Question: I am adding images dynamically on VIEW and on same View i have 3 buttons. but when i add images they are shown above those buttons i can send them back but i have multiple images on which i have applied gesture so when i click one image it comes to front so i can interact with it (move, rotate).
So what i have done i have mainView on which i m adding Images and i have Added childView on which i have added buttons and make it transparent. i can see that image behind buttons but cant interact with them.
I have use this line to make it transparent i think it not good way to make tranparent
'''
ButtonsView.backgroundColor = [UIColor clearColor];
'''
Hope you all know what i want to do.

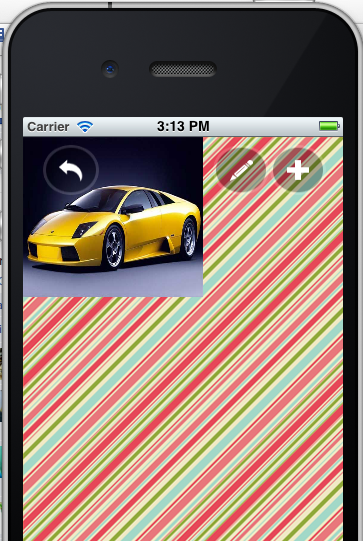
Answer: hey mate instead of add child view just add this button on your this same view and give backgroundColor clear and then in this bellow method try this..
'''
-(void)touchesBegan:(NSSet *)touches withEvent:(UIEvent *)event
{
UITouch *touch = [touches anyObject];
[touch locationInView:yourView];
else if([touch.view isKindOfClass:[UIImageView class]])
{
UIImageView *tempImage=(UIImageView *) touch.view;
[yourView bringSubviewToFront:tempImage];
[yourView bringSubviewToFront:yourButtons];/// set superview as a buttons..
}
}
'''
i hope this help you..